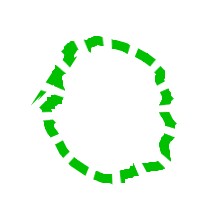
Shape: circle